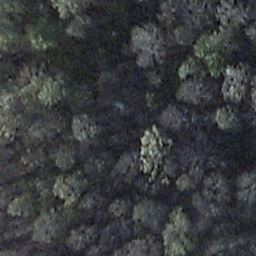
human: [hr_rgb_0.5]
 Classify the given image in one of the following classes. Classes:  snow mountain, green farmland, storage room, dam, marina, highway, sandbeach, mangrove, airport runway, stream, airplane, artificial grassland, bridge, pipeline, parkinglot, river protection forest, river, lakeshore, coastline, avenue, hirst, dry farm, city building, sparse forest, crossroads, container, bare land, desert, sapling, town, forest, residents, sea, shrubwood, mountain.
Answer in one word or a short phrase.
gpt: shrubwood